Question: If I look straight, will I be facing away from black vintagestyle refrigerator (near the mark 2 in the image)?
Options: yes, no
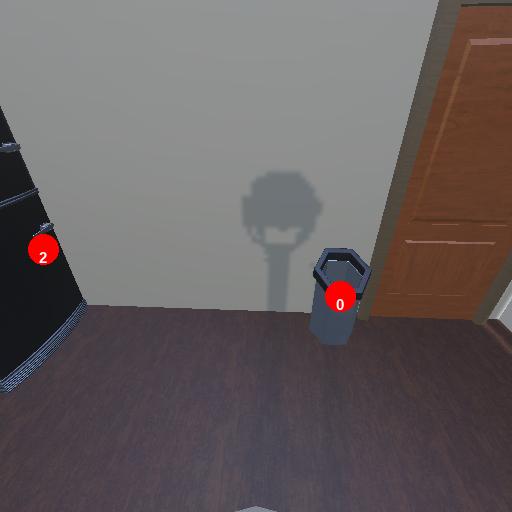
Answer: yes